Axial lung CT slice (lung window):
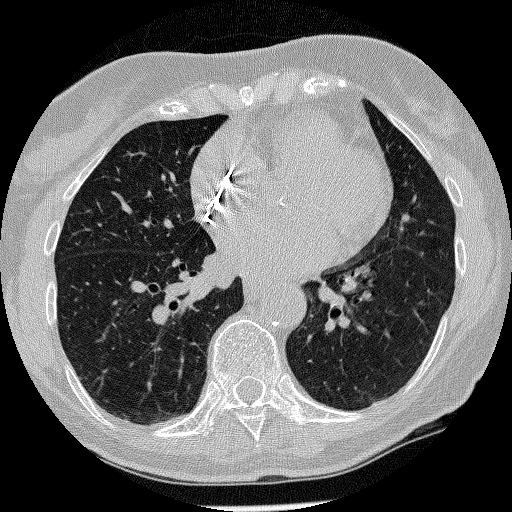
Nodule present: no